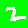
Digit: 2